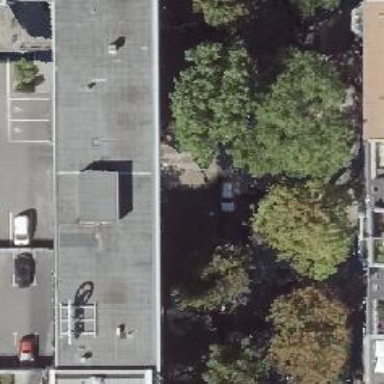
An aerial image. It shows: Café.